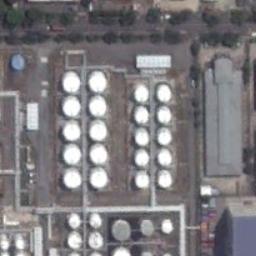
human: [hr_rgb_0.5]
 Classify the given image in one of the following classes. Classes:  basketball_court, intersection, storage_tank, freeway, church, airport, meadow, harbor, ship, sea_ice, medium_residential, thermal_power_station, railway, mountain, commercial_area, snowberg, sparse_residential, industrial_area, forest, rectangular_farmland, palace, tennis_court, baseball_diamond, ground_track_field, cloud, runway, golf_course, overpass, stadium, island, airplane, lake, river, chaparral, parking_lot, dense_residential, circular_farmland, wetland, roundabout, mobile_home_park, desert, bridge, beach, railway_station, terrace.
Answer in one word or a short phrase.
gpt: storage_tank